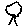
Label: tree